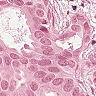
Metastatic tissue present: yes